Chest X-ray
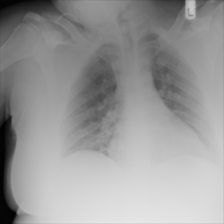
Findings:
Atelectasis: negative
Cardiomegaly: negative
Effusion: negative
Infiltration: negative
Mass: negative
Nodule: negative
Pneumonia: negative
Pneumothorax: negative
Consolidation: negative
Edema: negative
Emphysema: negative
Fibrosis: negative
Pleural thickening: negative
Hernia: negative